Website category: phone
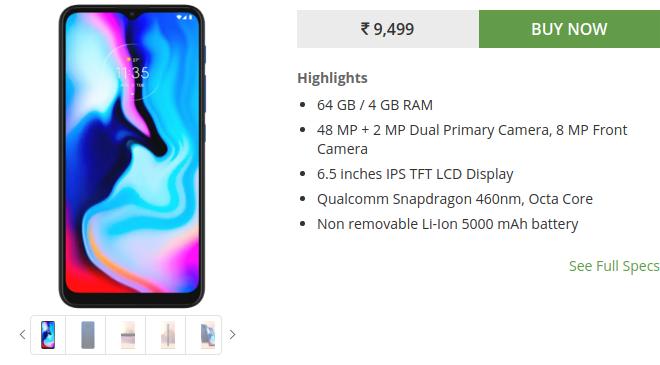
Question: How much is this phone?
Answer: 9,499

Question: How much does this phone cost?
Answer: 9,499

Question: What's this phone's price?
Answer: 9,499

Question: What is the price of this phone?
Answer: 9,499

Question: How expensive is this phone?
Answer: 9,499

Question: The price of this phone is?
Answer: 9,499

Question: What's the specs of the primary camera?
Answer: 48 MP + 2 MP Dual Primary Camera

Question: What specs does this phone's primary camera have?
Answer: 48 MP + 2 MP Dual Primary Camera

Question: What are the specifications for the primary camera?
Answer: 48 MP + 2 MP Dual Primary Camera

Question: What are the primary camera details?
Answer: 48 MP + 2 MP Dual Primary Camera

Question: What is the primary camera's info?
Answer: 48 MP + 2 MP Dual Primary Camera

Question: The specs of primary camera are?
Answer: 48 MP + 2 MP Dual Primary Camera

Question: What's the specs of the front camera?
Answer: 8 MP Front Camera

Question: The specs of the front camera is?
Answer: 8 MP Front Camera

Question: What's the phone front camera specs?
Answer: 8 MP Front Camera

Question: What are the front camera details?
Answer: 8 MP Front Camera

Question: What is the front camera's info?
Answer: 8 MP Front Camera

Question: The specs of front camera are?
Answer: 8 MP Front Camera

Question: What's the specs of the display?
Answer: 6.5 inches IPS TFT LCD Display

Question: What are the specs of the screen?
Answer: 6.5 inches IPS TFT LCD Display

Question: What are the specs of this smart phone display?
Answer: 6.5 inches IPS TFT LCD Display

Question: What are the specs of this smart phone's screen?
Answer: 6.5 inches IPS TFT LCD Display

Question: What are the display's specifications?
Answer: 6.5 inches IPS TFT LCD Display

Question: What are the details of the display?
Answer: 6.5 inches IPS TFT LCD Display

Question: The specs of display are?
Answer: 6.5 inches IPS TFT LCD Display

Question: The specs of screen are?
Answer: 6.5 inches IPS TFT LCD Display

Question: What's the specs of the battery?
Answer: Non removable Li-Ion 5000 mAh battery

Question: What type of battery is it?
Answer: Non removable Li-Ion 5000 mAh battery

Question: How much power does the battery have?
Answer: Non removable Li-Ion 5000 mAh battery

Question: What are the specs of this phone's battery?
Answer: Non removable Li-Ion 5000 mAh battery

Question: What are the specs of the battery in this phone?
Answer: Non removable Li-Ion 5000 mAh battery

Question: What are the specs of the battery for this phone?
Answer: Non removable Li-Ion 5000 mAh battery

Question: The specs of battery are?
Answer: Non removable Li-Ion 5000 mAh battery